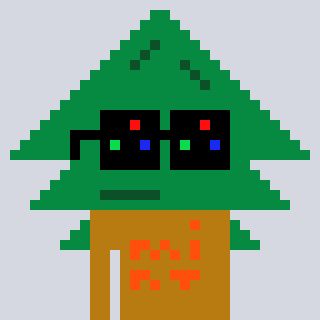
a pixel art character with square black sunglasses, a fir-shaped head and a gold-colored body on a cool background